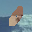
Label: 0